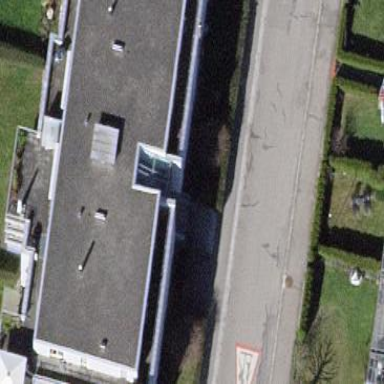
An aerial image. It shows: Residential building.